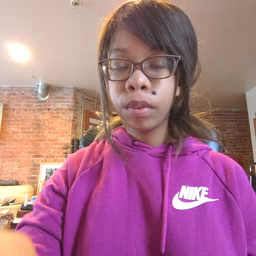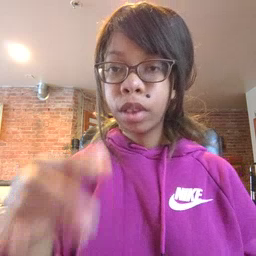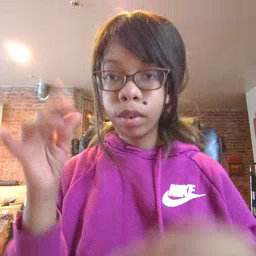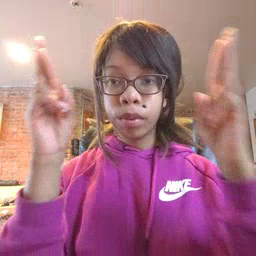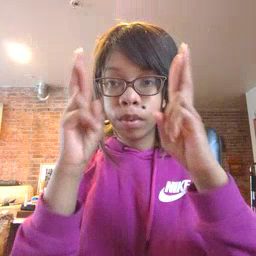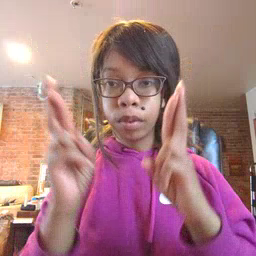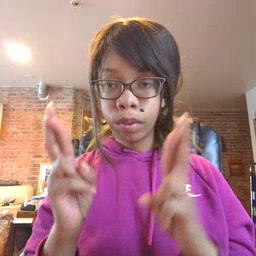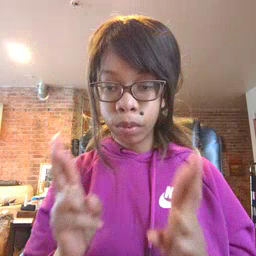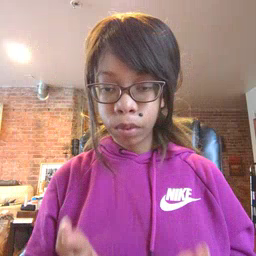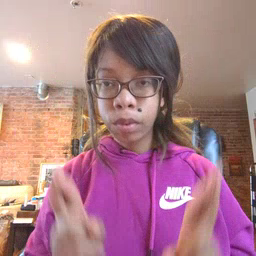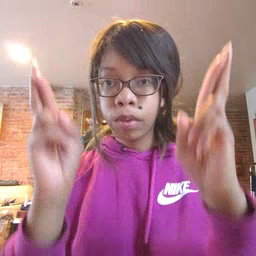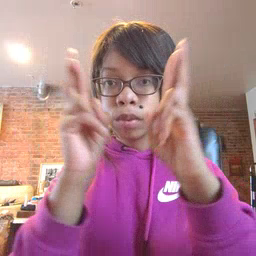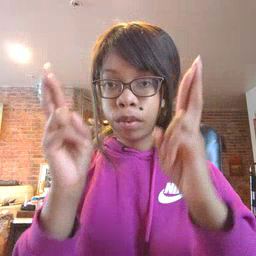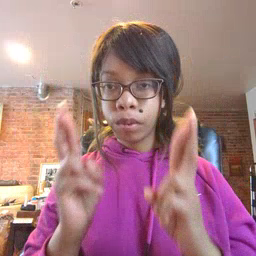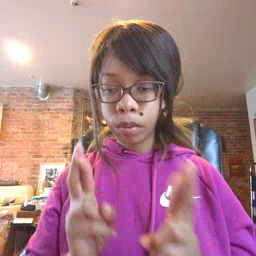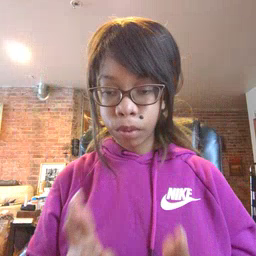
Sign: refrigerator